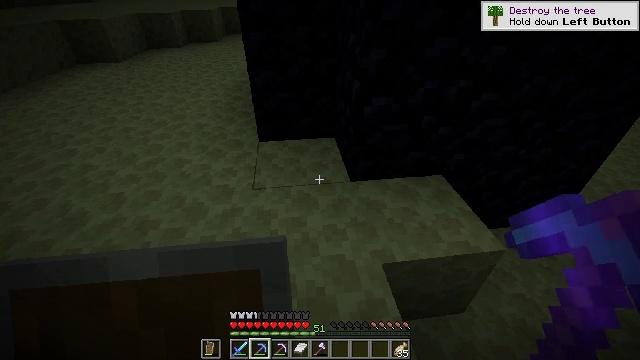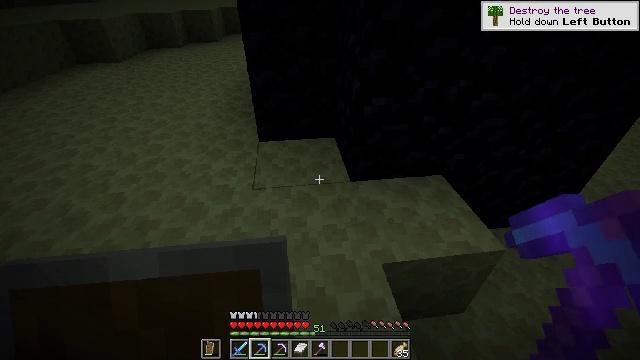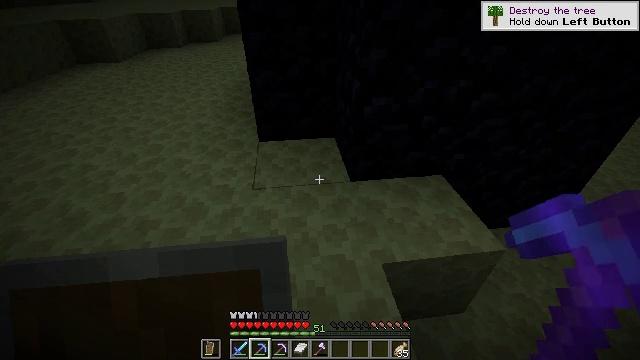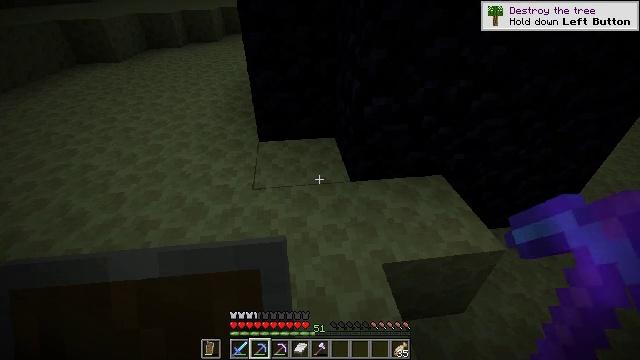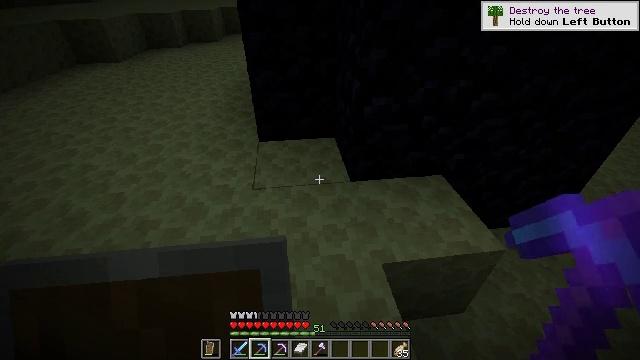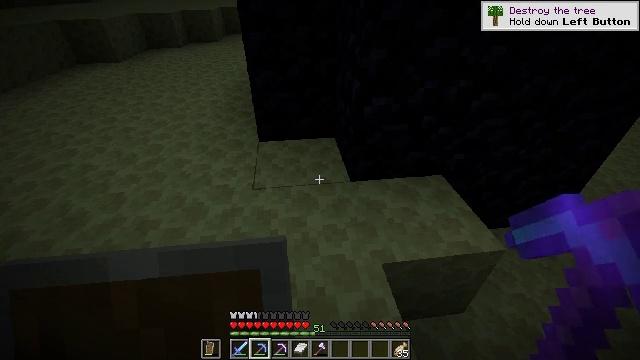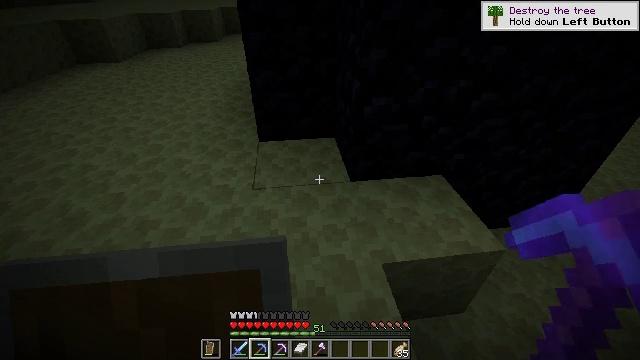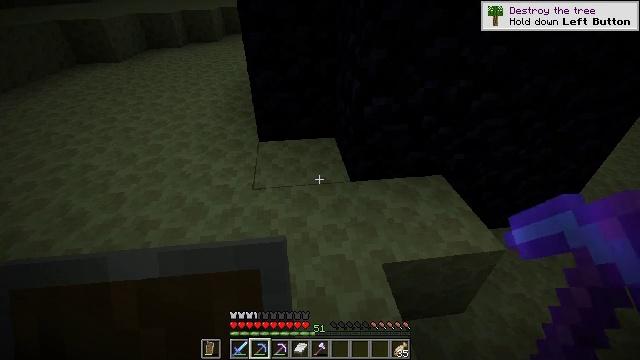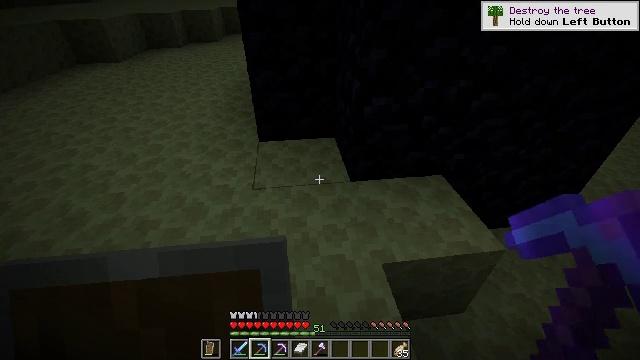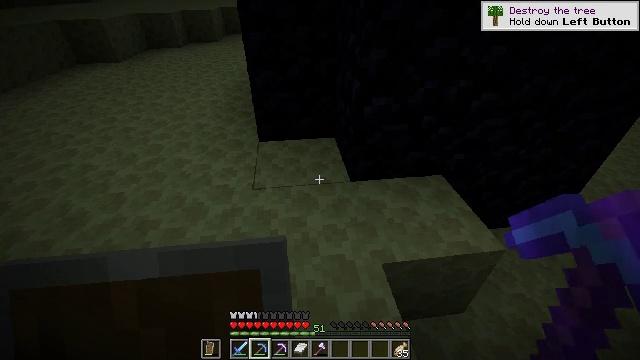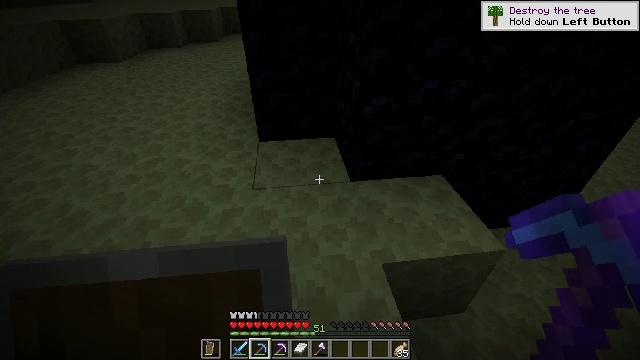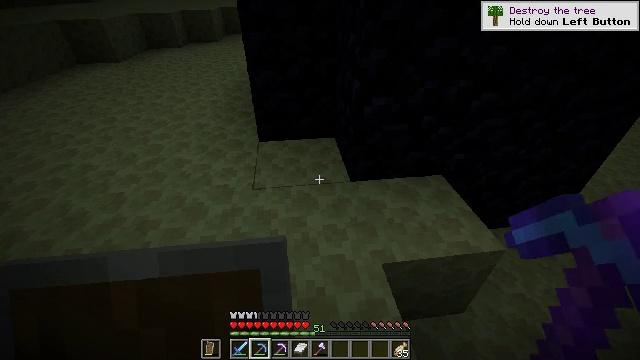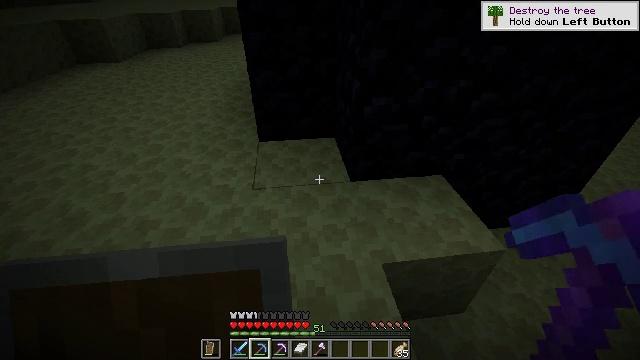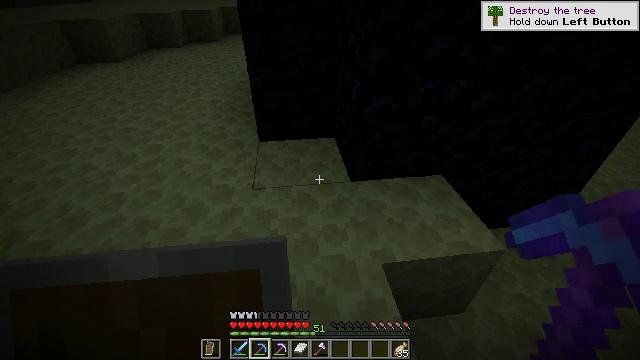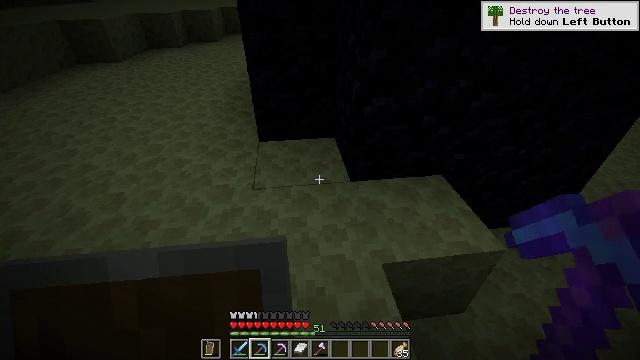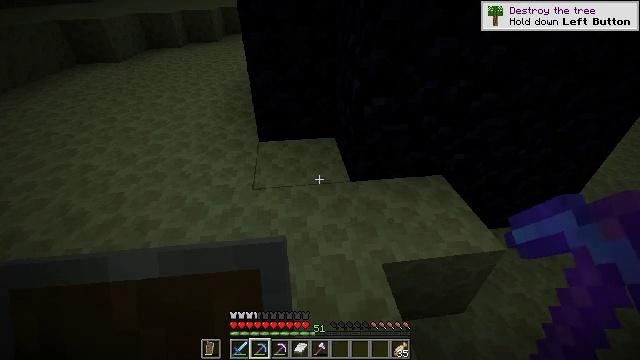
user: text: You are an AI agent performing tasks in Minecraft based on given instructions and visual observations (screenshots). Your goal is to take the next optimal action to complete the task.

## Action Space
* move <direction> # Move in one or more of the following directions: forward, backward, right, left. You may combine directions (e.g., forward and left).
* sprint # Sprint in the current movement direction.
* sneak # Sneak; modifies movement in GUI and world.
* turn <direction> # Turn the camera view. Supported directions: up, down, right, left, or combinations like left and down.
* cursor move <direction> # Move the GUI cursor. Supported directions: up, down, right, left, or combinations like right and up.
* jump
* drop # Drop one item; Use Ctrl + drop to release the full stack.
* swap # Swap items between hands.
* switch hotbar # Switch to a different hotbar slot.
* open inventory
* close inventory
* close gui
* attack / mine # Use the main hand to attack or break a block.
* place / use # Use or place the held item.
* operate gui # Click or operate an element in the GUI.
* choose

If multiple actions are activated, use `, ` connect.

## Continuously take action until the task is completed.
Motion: motion action
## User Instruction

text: Collect obsidian for crafting.
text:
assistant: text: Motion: no_op
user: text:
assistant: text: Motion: no_op
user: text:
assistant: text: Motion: no_op
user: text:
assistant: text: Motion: no_op
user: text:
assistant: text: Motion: no_op
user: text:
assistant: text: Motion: no_op
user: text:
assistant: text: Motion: no_op
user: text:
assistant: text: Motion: no_op
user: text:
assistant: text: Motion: no_op
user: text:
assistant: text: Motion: no_op
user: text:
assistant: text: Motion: no_op
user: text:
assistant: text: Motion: no_op
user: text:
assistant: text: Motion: no_op
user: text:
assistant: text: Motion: no_op
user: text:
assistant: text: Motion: no_op
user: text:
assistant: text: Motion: no_op
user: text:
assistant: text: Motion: no_op
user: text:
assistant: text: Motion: no_op
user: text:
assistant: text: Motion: no_op
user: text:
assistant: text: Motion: no_op
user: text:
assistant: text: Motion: no_op
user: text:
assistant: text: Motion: no_op
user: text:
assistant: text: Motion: no_op
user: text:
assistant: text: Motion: no_op
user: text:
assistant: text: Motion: no_op
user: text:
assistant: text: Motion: no_op
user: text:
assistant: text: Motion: no_op
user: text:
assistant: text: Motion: no_op
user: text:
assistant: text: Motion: no_op
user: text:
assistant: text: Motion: no_op